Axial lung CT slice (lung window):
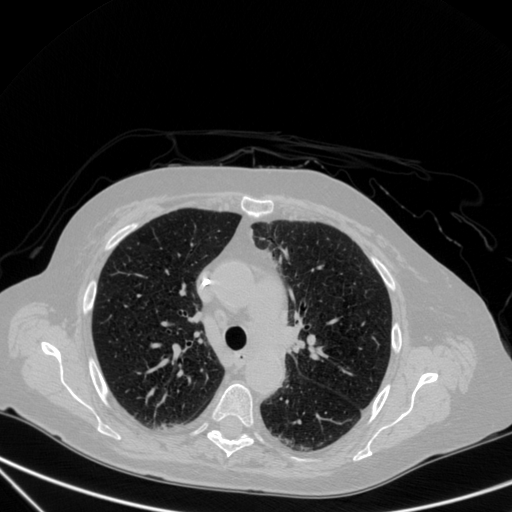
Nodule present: no